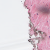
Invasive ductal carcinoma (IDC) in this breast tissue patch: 0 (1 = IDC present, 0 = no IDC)